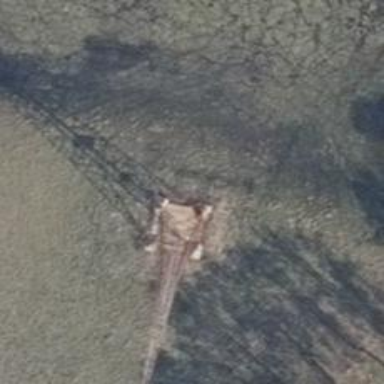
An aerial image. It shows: Power line in the image.